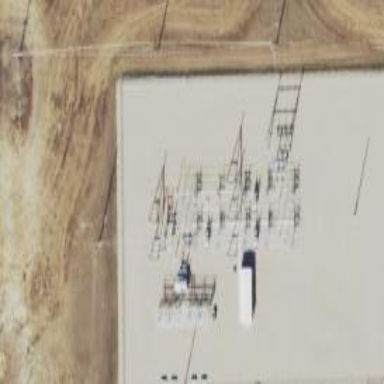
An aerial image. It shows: Distribution-level power substation.